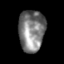
Tissue: skin
Cell type: Epithelial cells
Senescence score: 0.266
Nuclear area (px): 1057
Mean DAPI intensity: 126.274